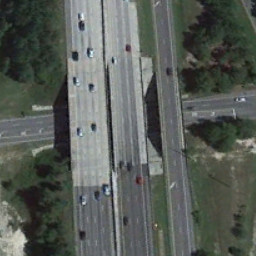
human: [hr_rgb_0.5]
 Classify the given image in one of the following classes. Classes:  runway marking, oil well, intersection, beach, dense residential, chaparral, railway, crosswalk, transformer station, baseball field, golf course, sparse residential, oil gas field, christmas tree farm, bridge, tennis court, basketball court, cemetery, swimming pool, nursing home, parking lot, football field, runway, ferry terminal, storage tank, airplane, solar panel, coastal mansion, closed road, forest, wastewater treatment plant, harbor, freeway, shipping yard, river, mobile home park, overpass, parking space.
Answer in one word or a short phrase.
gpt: overpass